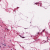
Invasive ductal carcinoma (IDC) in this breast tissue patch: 0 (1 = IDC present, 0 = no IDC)